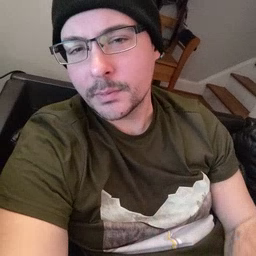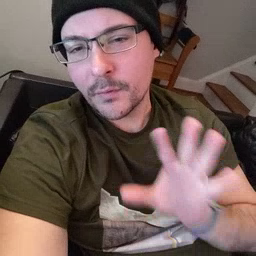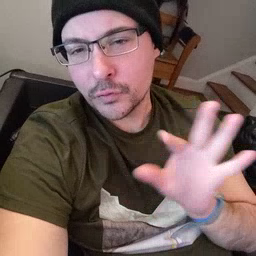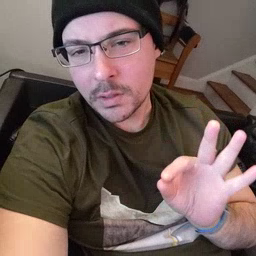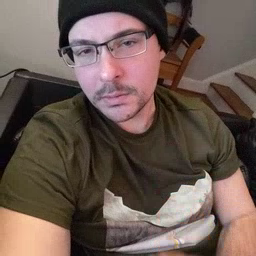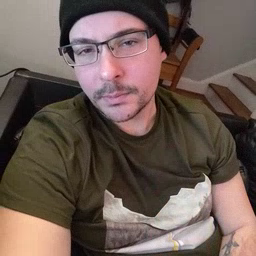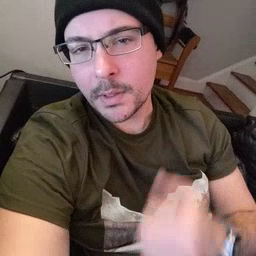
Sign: frenchfries